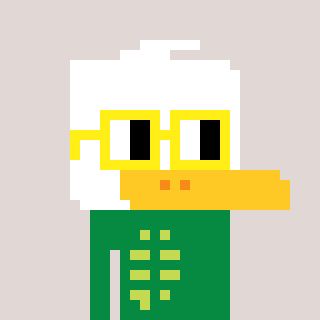
a pixel art character with square yellow glasses, a duck-shaped head and a green-colored body on a warm background